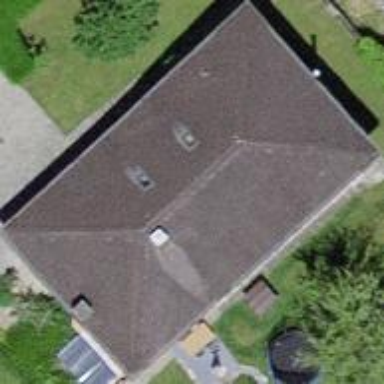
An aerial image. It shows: Detached building with hipped roof.